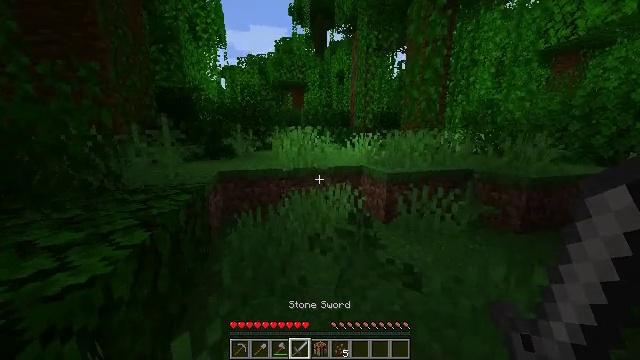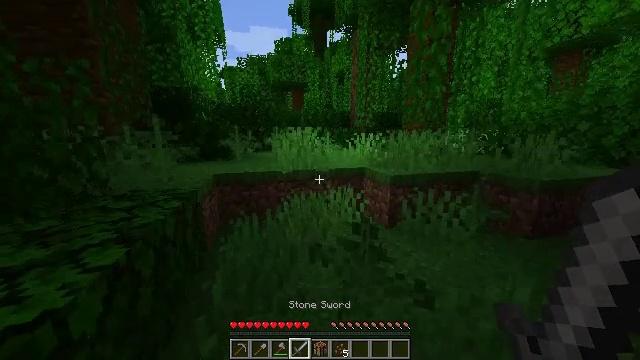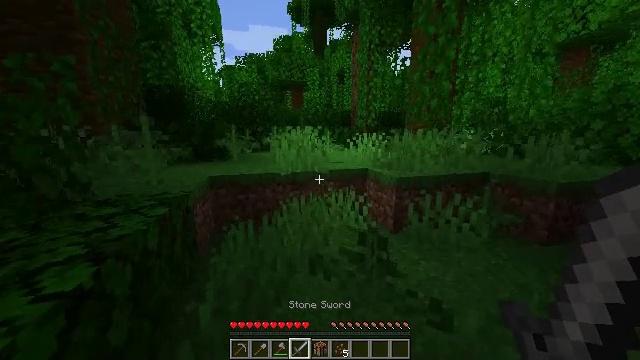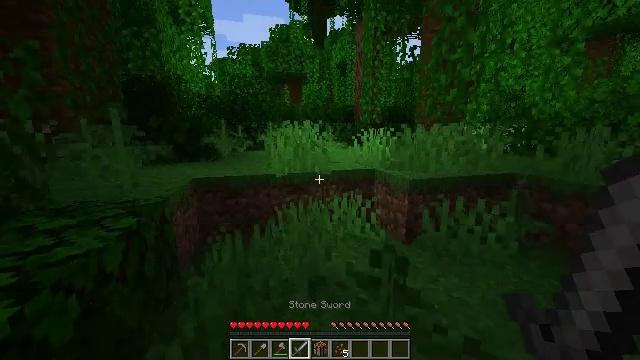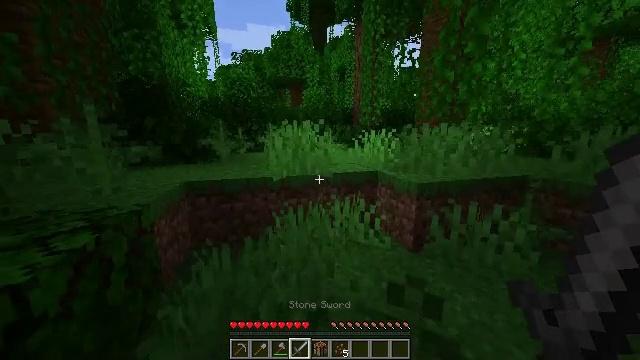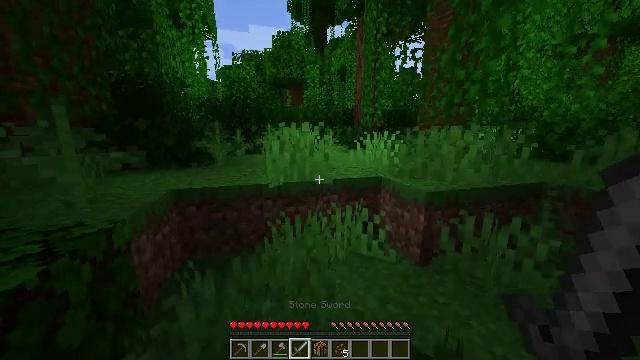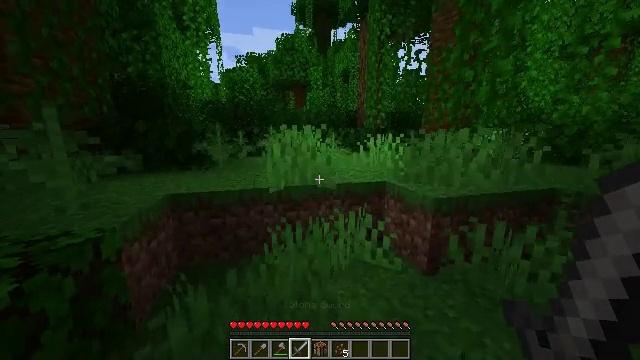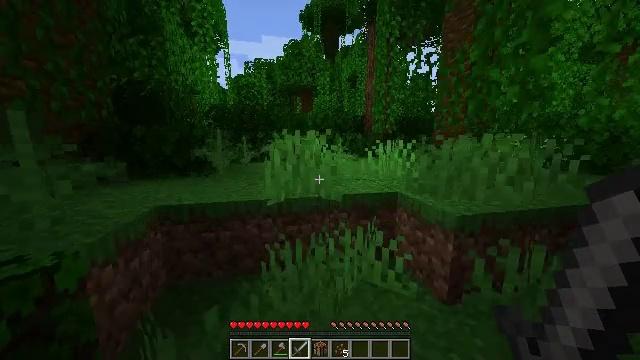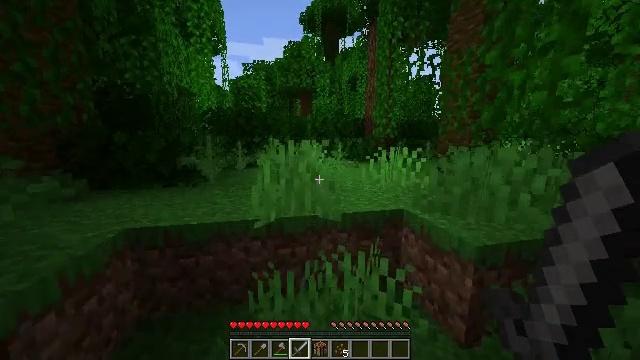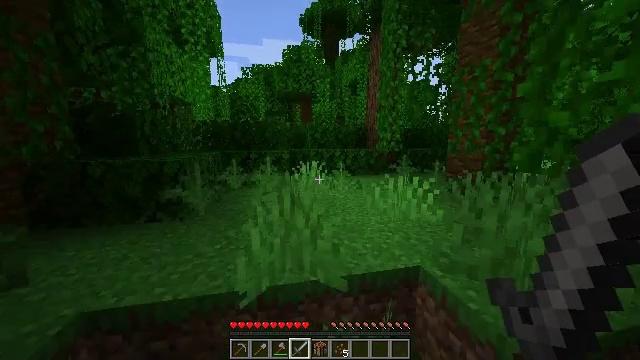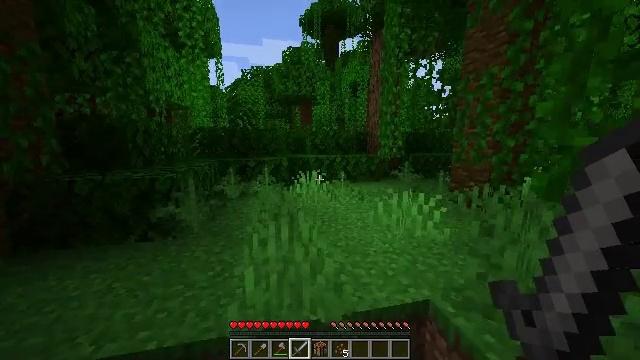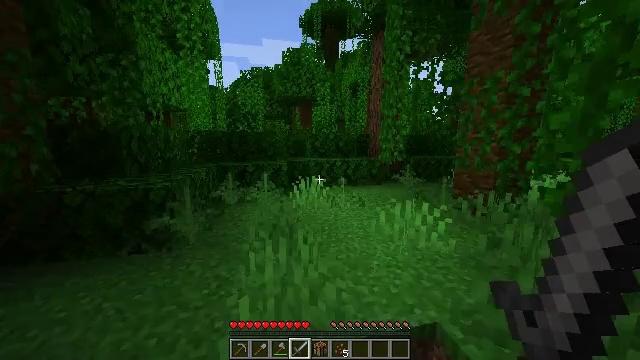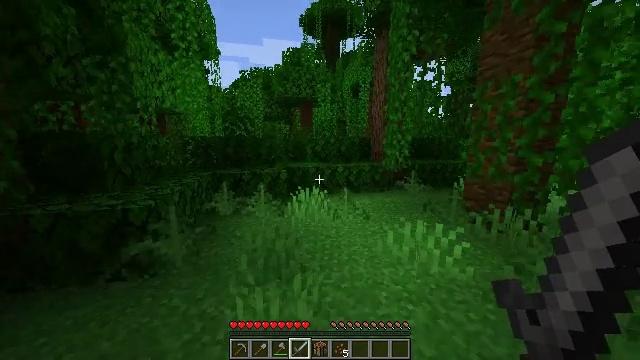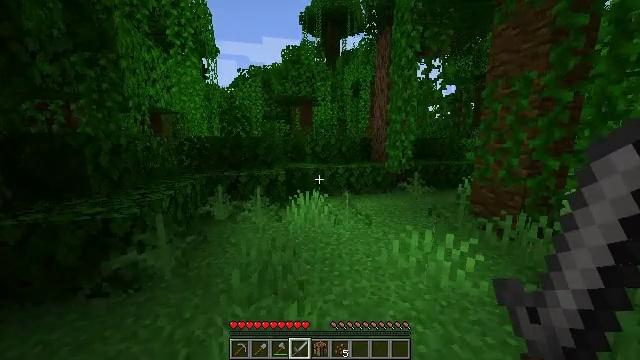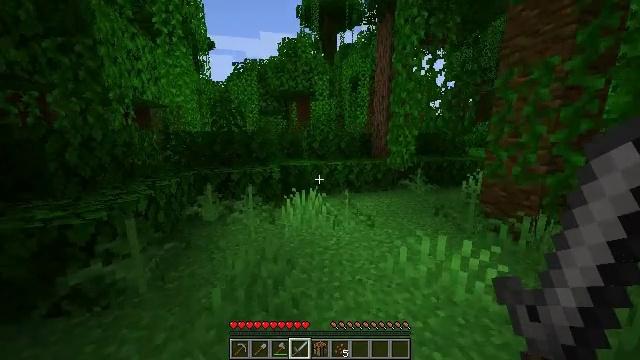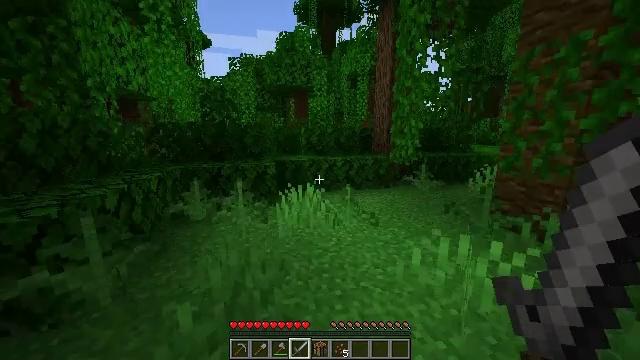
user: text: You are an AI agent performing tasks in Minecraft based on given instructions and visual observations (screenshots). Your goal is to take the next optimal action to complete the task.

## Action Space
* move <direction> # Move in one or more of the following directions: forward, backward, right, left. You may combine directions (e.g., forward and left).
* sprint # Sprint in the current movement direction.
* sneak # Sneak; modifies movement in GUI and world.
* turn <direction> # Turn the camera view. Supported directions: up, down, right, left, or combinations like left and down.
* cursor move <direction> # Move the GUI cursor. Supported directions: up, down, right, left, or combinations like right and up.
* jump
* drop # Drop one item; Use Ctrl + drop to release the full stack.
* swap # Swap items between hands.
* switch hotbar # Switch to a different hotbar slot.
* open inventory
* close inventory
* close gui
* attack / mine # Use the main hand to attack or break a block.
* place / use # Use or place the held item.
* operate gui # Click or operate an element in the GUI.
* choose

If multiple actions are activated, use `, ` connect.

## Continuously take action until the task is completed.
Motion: motion action
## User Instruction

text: Harvest the cocoa pods from the jungle tree.
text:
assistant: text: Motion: move forward, sprint
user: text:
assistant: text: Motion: move forward, sprint
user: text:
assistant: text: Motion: move forward, sprint
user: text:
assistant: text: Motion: move forward, sprint
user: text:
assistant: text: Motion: move forward, sprint
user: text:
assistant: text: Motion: move forward, sprint
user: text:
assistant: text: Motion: move forward, sprint, turn left and up
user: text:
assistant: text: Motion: move forward, sprint, jump
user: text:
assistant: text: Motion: move forward, sprint, jump
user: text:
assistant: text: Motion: move forward, sprint, jump
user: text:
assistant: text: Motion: move forward, sprint, jump
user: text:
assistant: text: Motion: move forward, sprint, jump
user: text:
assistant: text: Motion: move forward, sprint, jump
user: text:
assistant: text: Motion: move forward, sprint, jump
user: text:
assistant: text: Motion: move forward, sprint, jump
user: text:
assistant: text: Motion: move forward, sprint, jump
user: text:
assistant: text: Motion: move forward, sprint, jump
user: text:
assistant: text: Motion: move forward, sprint, jump
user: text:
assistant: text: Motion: move forward, sprint, jump
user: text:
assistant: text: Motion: move forward, sprint, jump
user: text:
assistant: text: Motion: move forward, sprint, jump
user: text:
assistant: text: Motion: move forward, sprint, jump
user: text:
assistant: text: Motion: move forward, sprint, jump
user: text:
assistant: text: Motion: move forward, sprint, jump
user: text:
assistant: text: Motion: move forward, sprint, jump
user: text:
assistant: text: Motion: move forward, sprint
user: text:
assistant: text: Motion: move forward, sprint
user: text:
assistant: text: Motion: move forward, sprint, turn right
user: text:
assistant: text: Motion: move forward, sprint, turn right
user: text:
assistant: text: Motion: move forward, sprint, turn right, jump